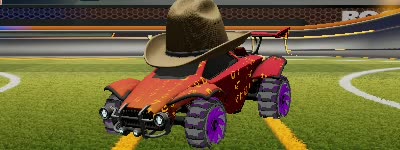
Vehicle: octane